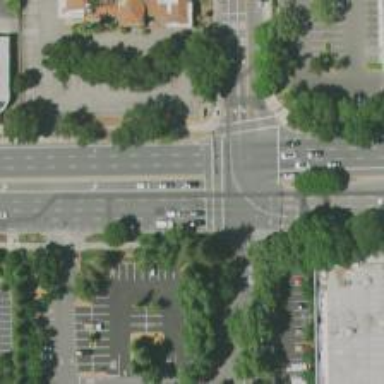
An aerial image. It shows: Solid stop line on the road marking.